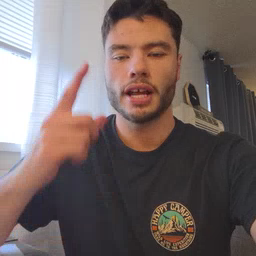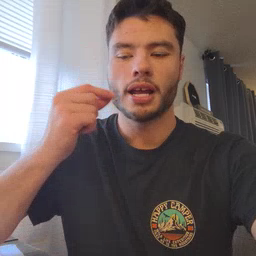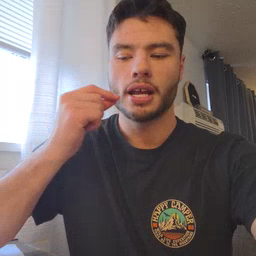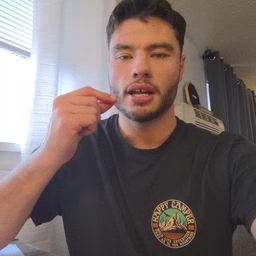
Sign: cat